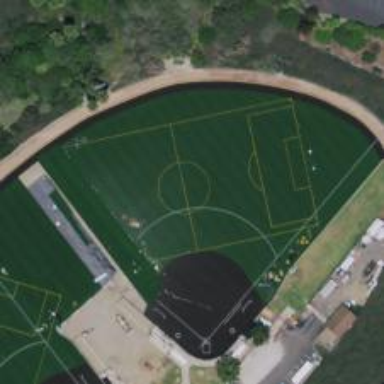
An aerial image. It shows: Soccer pitch designated for leisure and sports activities.